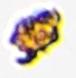
Label: Detritus